Question: I am playing around with webdesign, I always assumed that div's that are positioned relative, always are ordered in the way they are coded. But now I have a div that jumps above another although they are both relative.
A screenshot of the problem:

Here is the code of my index.html
'''
<!DOCTYPE html>
<html>
<head>
<link rel="stylesheet" type="text/css" href="CSS/layout.css">
<link rel="stylesheet" type="text/css" href="CSS/nav.css">
<meta name="description" content="Website template 1">
<meta name="keywords" content="template">
<meta name="author" content="">
<meta charset="UTF-8">
<title></title>
</head>
<body>
<div id="MainContainer">
<div id="HeaderContainer">
<div id="NavigatieContainer">
<ul id="nav">
<!-- LVL 1 -->
<li>
<a href="Index.html">Home</a>
</li>
<li>
<a href="#">About</a>
</li>
</ul>
</div>
</div>
<div id="BodyContainer">
<p>test</p>
</div>
</div>
</body>
</html>
'''
And here is the code of my layout css:
'''
/*Basic tags*/
body {
background-color: #efebdf;
}
/*DIV ID's*/
div#MainContainer {
width: 60%;
margin-left:auto;
margin-right:auto;
}
div#HeaderContainer {
position: relative;
}
div#NavigatieContainer {
float: right;
}
div#BodyContainer {
position: relative;
background-color: brown;
}
'''
and the code of my navigation css so far, although I don't think the problem is here:
'''
a {
color:#333333;
}
#nav {
/*-webkit-box-shadow:rgba(0, 0, 0, 0.4) 0 1px 3px;*/
border-radius: 0.3em;
position: relative;
z-index: 5;
}
#nav li {
margin-right: 10px; /*spacing tussen de list items*/
float:left;/*zorgt voor naast elkaar te plaatsen*/
list-style:none;/*Haalt list bolletjes weg*/
position:relative;
border-radius: 0.3em;
background-color: #e2e0d3;
}
#nav a {
color:black;
display:block;
font-weight:bold;
margin:0;
padding:8px 20px;
text-decoration: none;
}
'''
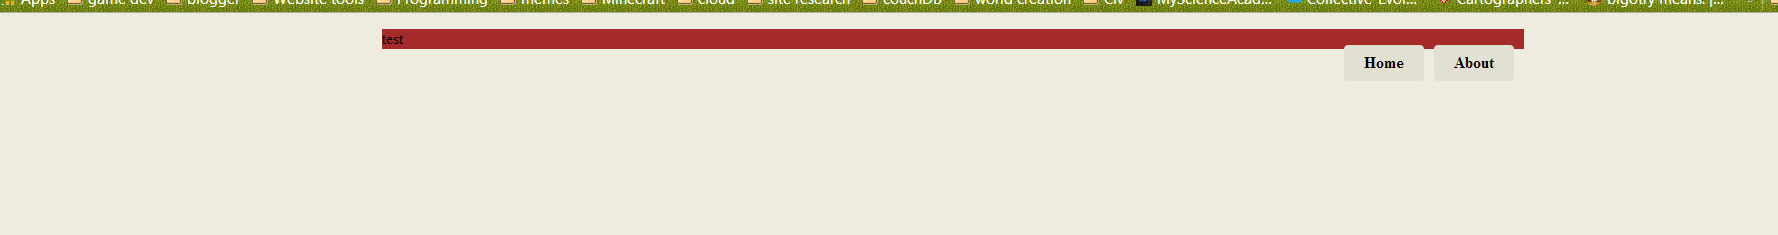
Answer: @Adrift almost got it right, but he mentioned the wrong div. The overflow property should be on the HeaderContainer.
'''
div#HeaderContainer {
position: relative;
overflow: auto;
}
'''
I've created a jsfiddle for you with the result. You might want to add it to any following questions as it allows us to easier detect the problem.
<URL>
A little more background informations; once an image floats it is no longer in the document and therefor does not reserve it's own height. A trick called <URL> can be used to prevent it, but it's an advanced way of using 'overflow: auto;' or 'overflow: hidden;'